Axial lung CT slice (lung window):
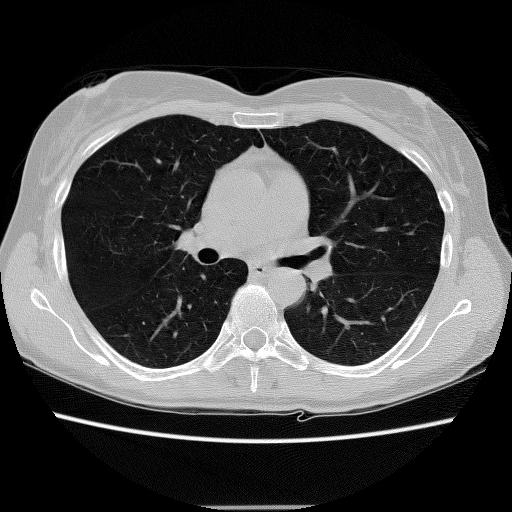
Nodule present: no